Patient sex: M
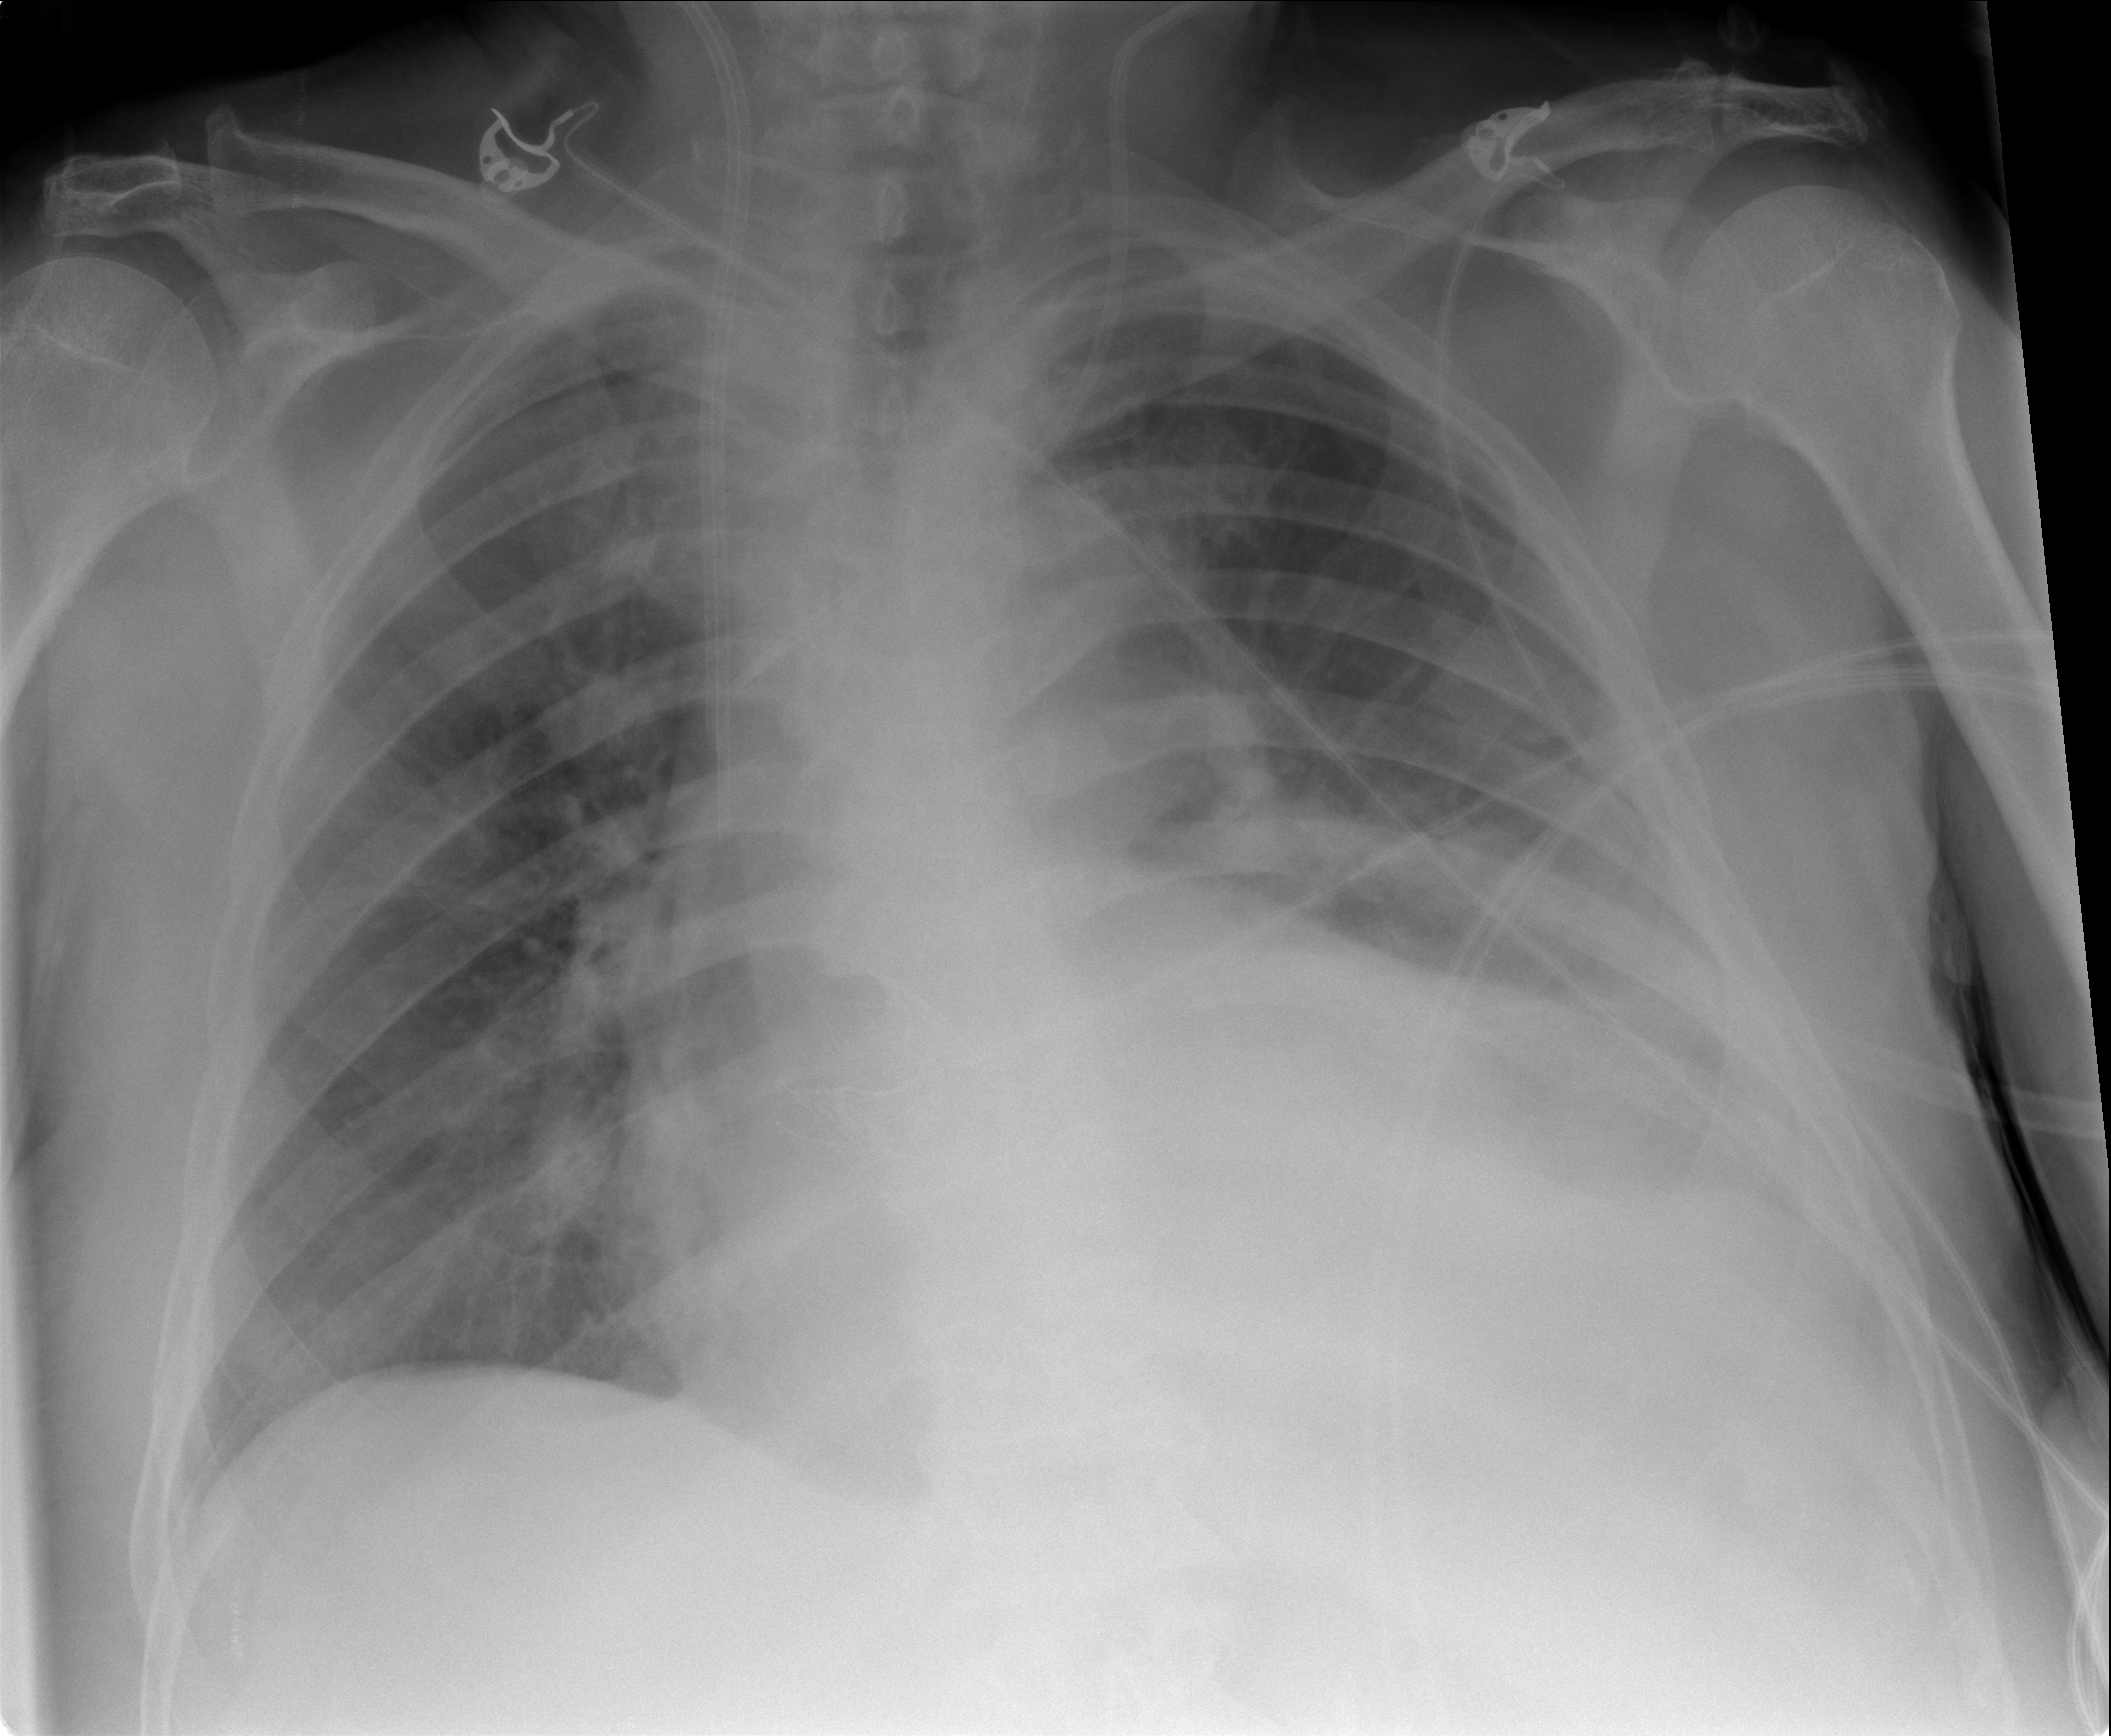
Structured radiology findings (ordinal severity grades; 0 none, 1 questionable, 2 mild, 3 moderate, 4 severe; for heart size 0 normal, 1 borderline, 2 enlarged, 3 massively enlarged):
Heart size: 2
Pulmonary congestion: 2
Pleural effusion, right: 0
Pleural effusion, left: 2
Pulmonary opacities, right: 0
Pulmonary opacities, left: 0
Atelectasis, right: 0
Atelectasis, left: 2